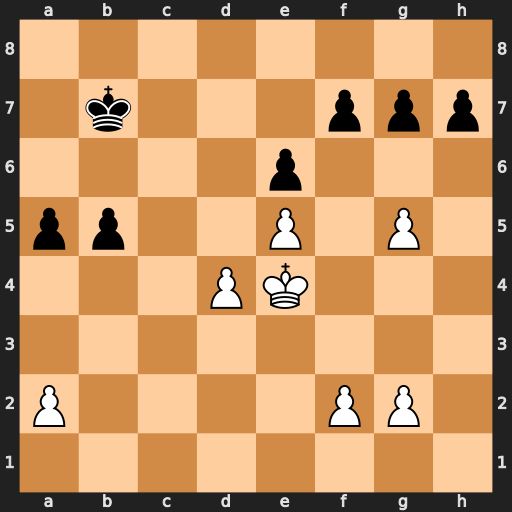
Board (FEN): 8/1k3ppp/4p3/pp2P1P1/3PK3/8/P4PP1/8
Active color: w
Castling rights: -
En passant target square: -
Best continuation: d5 exd5+ Kxd5